Interaction volume radius: 10 \u00c5
Interaction volume height: 15 \u00c5
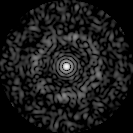
Disorder parameter: 0.8243